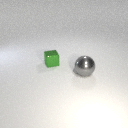
small green metal cube behind large gray metal sphere